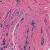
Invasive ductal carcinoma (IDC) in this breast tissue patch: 1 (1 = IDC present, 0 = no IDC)